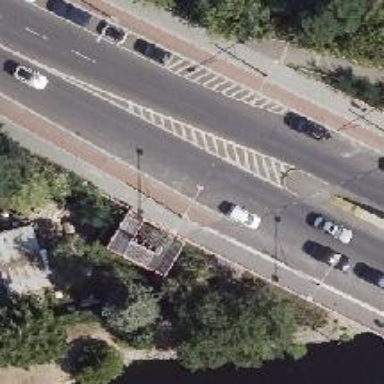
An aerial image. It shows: Footway with metal surface.